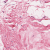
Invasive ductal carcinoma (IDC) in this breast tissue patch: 0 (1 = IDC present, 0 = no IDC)